This is a demodulated (Hilbert-envelope) spectrum computed from a bearing vibration snapshot; the dashed markers indicate where each bearing fault type would appear (BPFO, BPFI, BSF, FTF). Determine the bearing's health state. Answer with exactly one of: normal, inner_race, outer_race, ball.
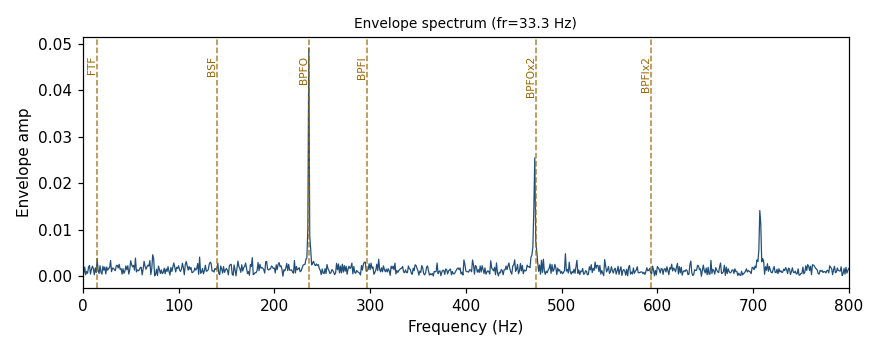
Answer: outer_race